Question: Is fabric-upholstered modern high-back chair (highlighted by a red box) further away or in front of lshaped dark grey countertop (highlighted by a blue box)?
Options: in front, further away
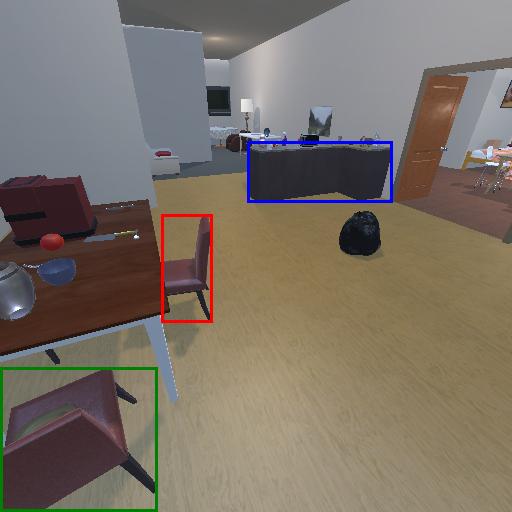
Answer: in front